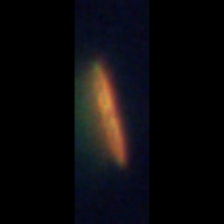
Taxon: Pennate
Group: Diatoms